Field crop: tomato
Growth stage: 2
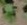
Species: solanum